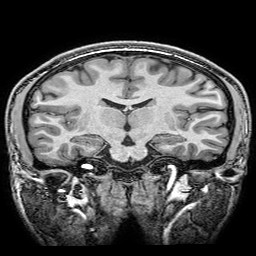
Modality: T1w
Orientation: sagittal
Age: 19
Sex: male
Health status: healthy